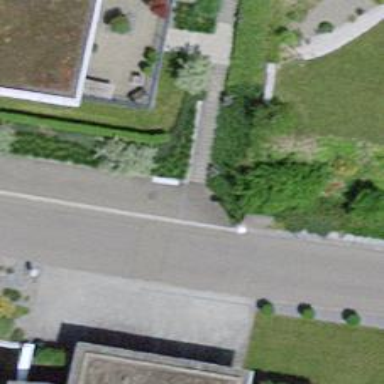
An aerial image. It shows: Hedge acting as barrier.